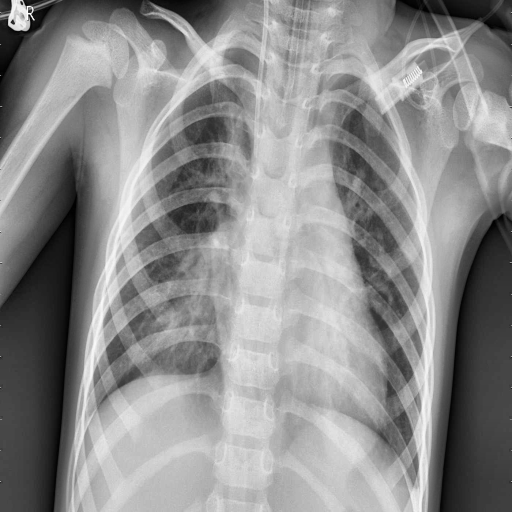
Finding: PNEUMONIA